Interaction volume radius: 5 \u00c5
Interaction volume height: 45 \u00c5
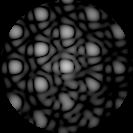
Disorder parameter: 0.08063